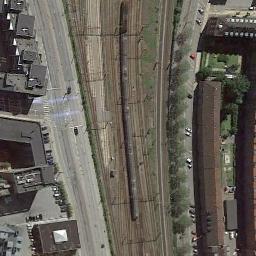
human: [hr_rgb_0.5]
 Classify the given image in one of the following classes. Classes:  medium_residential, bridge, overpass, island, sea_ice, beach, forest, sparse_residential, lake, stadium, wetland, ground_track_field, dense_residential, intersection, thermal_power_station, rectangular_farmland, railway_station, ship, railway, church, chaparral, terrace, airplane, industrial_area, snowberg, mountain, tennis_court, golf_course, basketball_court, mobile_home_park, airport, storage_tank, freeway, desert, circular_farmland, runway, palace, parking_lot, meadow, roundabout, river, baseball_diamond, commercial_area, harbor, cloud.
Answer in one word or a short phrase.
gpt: railway